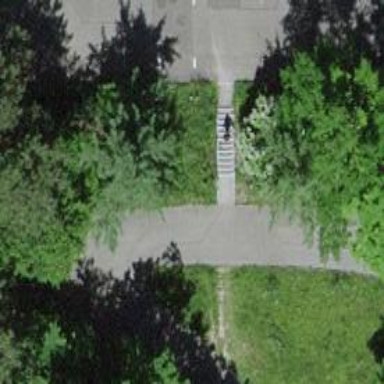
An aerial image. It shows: Set of steps on the road.